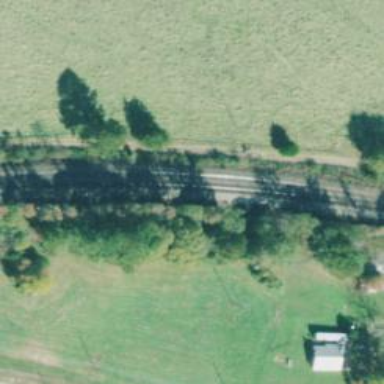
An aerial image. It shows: Railway track.